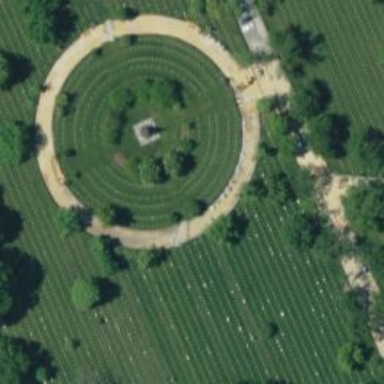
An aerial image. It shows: Historic memorial.